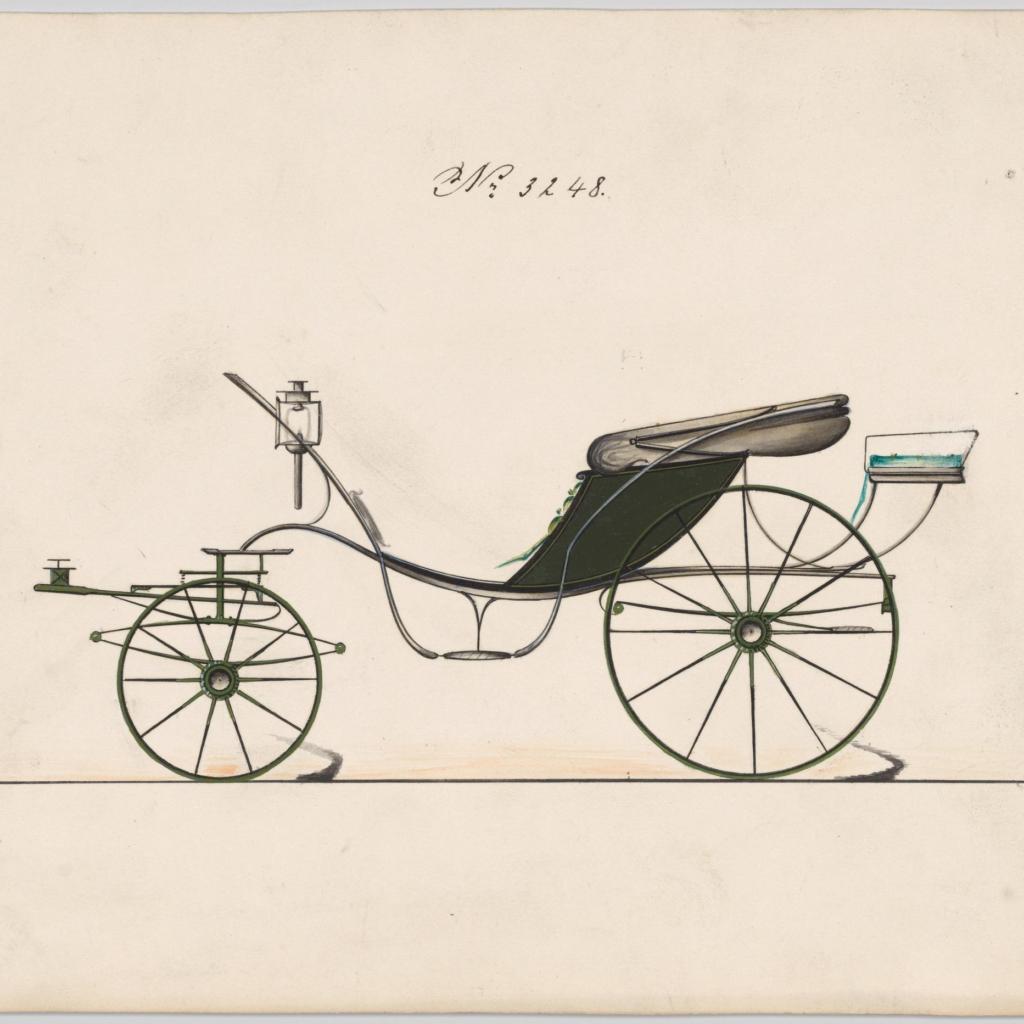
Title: Design for Pony Phaeton, no. 3248
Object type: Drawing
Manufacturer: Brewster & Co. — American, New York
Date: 1876
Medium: Pen and black ink, watercolor and gouache with gum arabic
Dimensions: Sheet: 6 1/8 x 9 1/16 in. (15.6 x 23 cm)
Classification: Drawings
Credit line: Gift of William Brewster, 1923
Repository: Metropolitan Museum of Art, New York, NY